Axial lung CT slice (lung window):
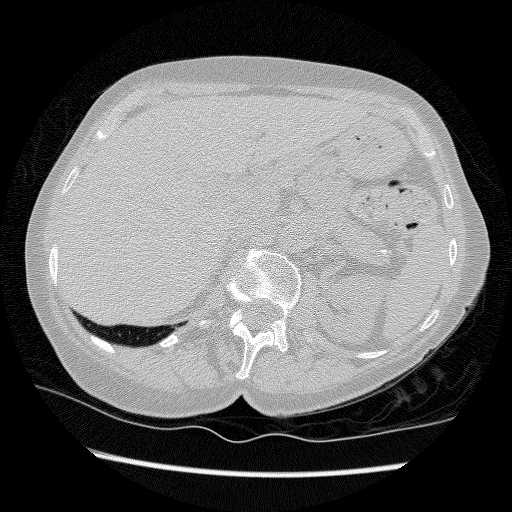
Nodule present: no